Question: I created a new fragment that holds two other fragments a right and a left fragment. I called this fragment GridFragment. When i dynamically add GridFragments only the last added fragment is shown. It looks like my GridFragment instance is reused every time I add it. Any ideas why this happens?
'''
<?xml version="1.0" encoding="utf-8"?>
<LinearLayout xmlns:android="http://schemas.android.com/apk/res/android"
android:orientation="horizontal"
android:layout_width="match_parent"
android:layout_height="wrap_content"
android:weightSum="1.0"><FrameLayout
android:id="@+id/left_fragment"
android:layout_height="wrap_content"
android:layout_weight="0.5"
android:layout_width="0dip">
</FrameLayout>
<FrameLayout
android:id="@+id/right_fragment"
android:layout_height="wrap_content"
android:layout_weight="0.5"
android:layout_width="0dip"
>
</FrameLayout>
'''
'''
public class GridFragment extends Fragment {
private FragmentManager fm;
private FragmentTransaction ft;
private Fragment leftFragment;
private Fragment rightFragment;
private boolean isLeftFragmentSet = false;
private boolean isRightFragmentSet = false;
public GridFragment(Fragment leftFragment, Fragment rightFragment) {
this.leftFragment = leftFragment;
this.rightFragment = rightFragment;
}
public Fragment getLeftFragment() {
return leftFragment;
}
public Fragment getRightFragment() {
return rightFragment;
}
public boolean isLeftFragmentSet() {
return isLeftFragmentSet;
}
public boolean isRightFragmentSet() {
return isRightFragmentSet;
}
@Override
public View onCreateView(LayoutInflater inflater, ViewGroup container,
Bundle savedInstanceState) {
View rootView = inflater.inflate(R.layout.grid_fragment, container, false);
fm = getFragmentManager();
fm.beginTransaction().add(R.id.left_fragment, leftFragment, leftFragment.toString()).commit();
fm.beginTransaction().add(R.id.right_fragment, rightFragment, rightFragment.toString()).commit();
return rootView;
}
public void setLeftFragment(Fragment fragment){
leftFragment = fragment;
isLeftFragmentSet = true;
}
public void setRightFragment(Fragment fragment){
rightFragment = fragment;
isRightFragmentSet = true;
}
}
'''
I want to use this to get a screen filled with wide fragments and two smaller fragments alternately.
Here is an example of what I want to achieve:

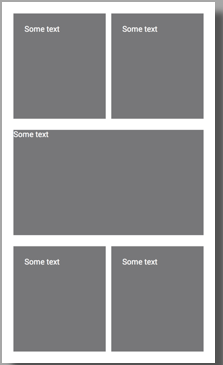
Answer: I see in your code fundamental mistakes.
First of all 'rootView' is not part of your 'Activity' layout at the time when you request left and right fragments to be added by 'FragmentManager' which is looking for 'R.id.left_fragment' inside 'Activity' layout.
Secondly, if you want nest fragments within fragment you have to use 'getChildFragmentManager()' instead 'getFragmentManager()'. Also make use of 'FragmentTransaction' chain builder, so instead:
'''
fm.beginTransaction().add(R.id.left_fragment, leftFragment, leftFragment.toString()).commit();
fm.beginTransaction().add(R.id.right_fragment, rightFragment, rightFragment.toString()).commit();
'''
call:
'''
fm.beginTransaction().add(R.id.left_fragment, leftFragment, leftFragment.toString())
.add(R.id.right_fragment, rightFragment, rightFragment.toString())
.commit();
'''
Maybe you should consider placing your fragments directly inside 'Activity' layout and replace your 'GridFragment' with <URL>.